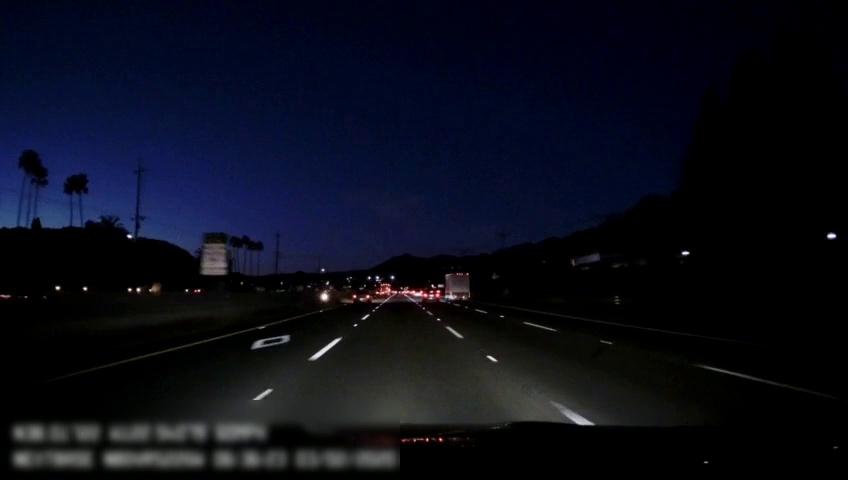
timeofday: Night
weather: Other
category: Drivable Space
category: Vehicles | Car
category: Vehicles | Car
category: Vehicles | Truck
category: Vehicles | Car
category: Lanes | Alternate Lane
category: Lanes | Current Lane
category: Lanes | Current Lane
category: Lanes | Alternate Lane
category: Lanes | Alternate Lane
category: Traffic | Signs